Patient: sex M, age 34
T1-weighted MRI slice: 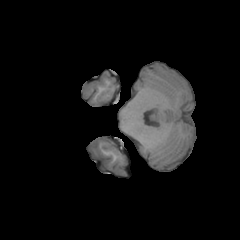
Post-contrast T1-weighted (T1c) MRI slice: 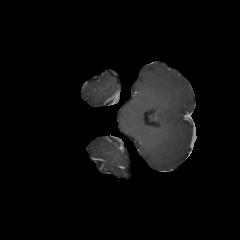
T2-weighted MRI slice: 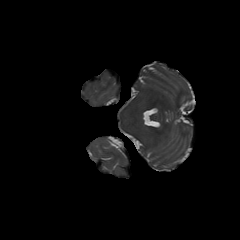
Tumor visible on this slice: no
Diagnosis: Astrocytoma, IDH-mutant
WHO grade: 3